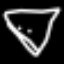
Label: diamond